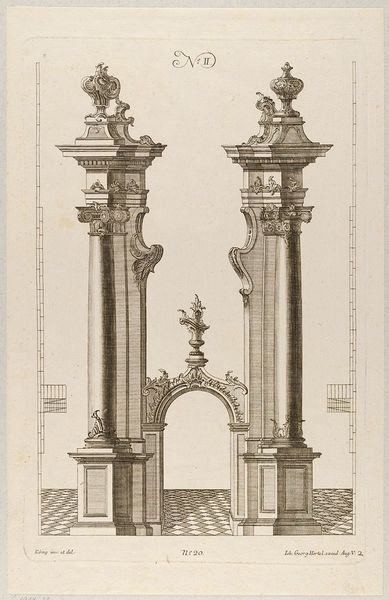
Titel: Ein Portal
Künstler: Johann Gottlieb König
Standort: Hamburg
Institution: Museum für Kunst und Gewerbe Hamburg
Schlagwörter: pfeiler, schmuck, säule, säulen, gebäude, haus, ornament, architektur, rokoko, rund, bogen, grafik, graphik, verzierung, tor, fotografie, photographie, torbogen, druckgraphik, druckgrafik, stich, fliesen, portal, antik, kupferstich, verzierungen, kapitel, triumphbogen, aedicula, rocaille, boten, style, reproduktionen, druckerzeugnisse, architekturdarstellungen, ornanment, ädikula, ornamentstich